【题型】选择题　【知识点】函数　【难度】medium
已知函数$f(x)$与其导函数$f'(x)$的部分图象如图所示。设函数$g(x) = \frac{f(x)}{e^x}$，则（\quad\quad）

A. $f(0) < f(1)$
B. $ef(-1) > f(0)$
C. $g(x)$在$(1,2)$上单调递减
D. $g(x)$在$x=1$处取得极大值
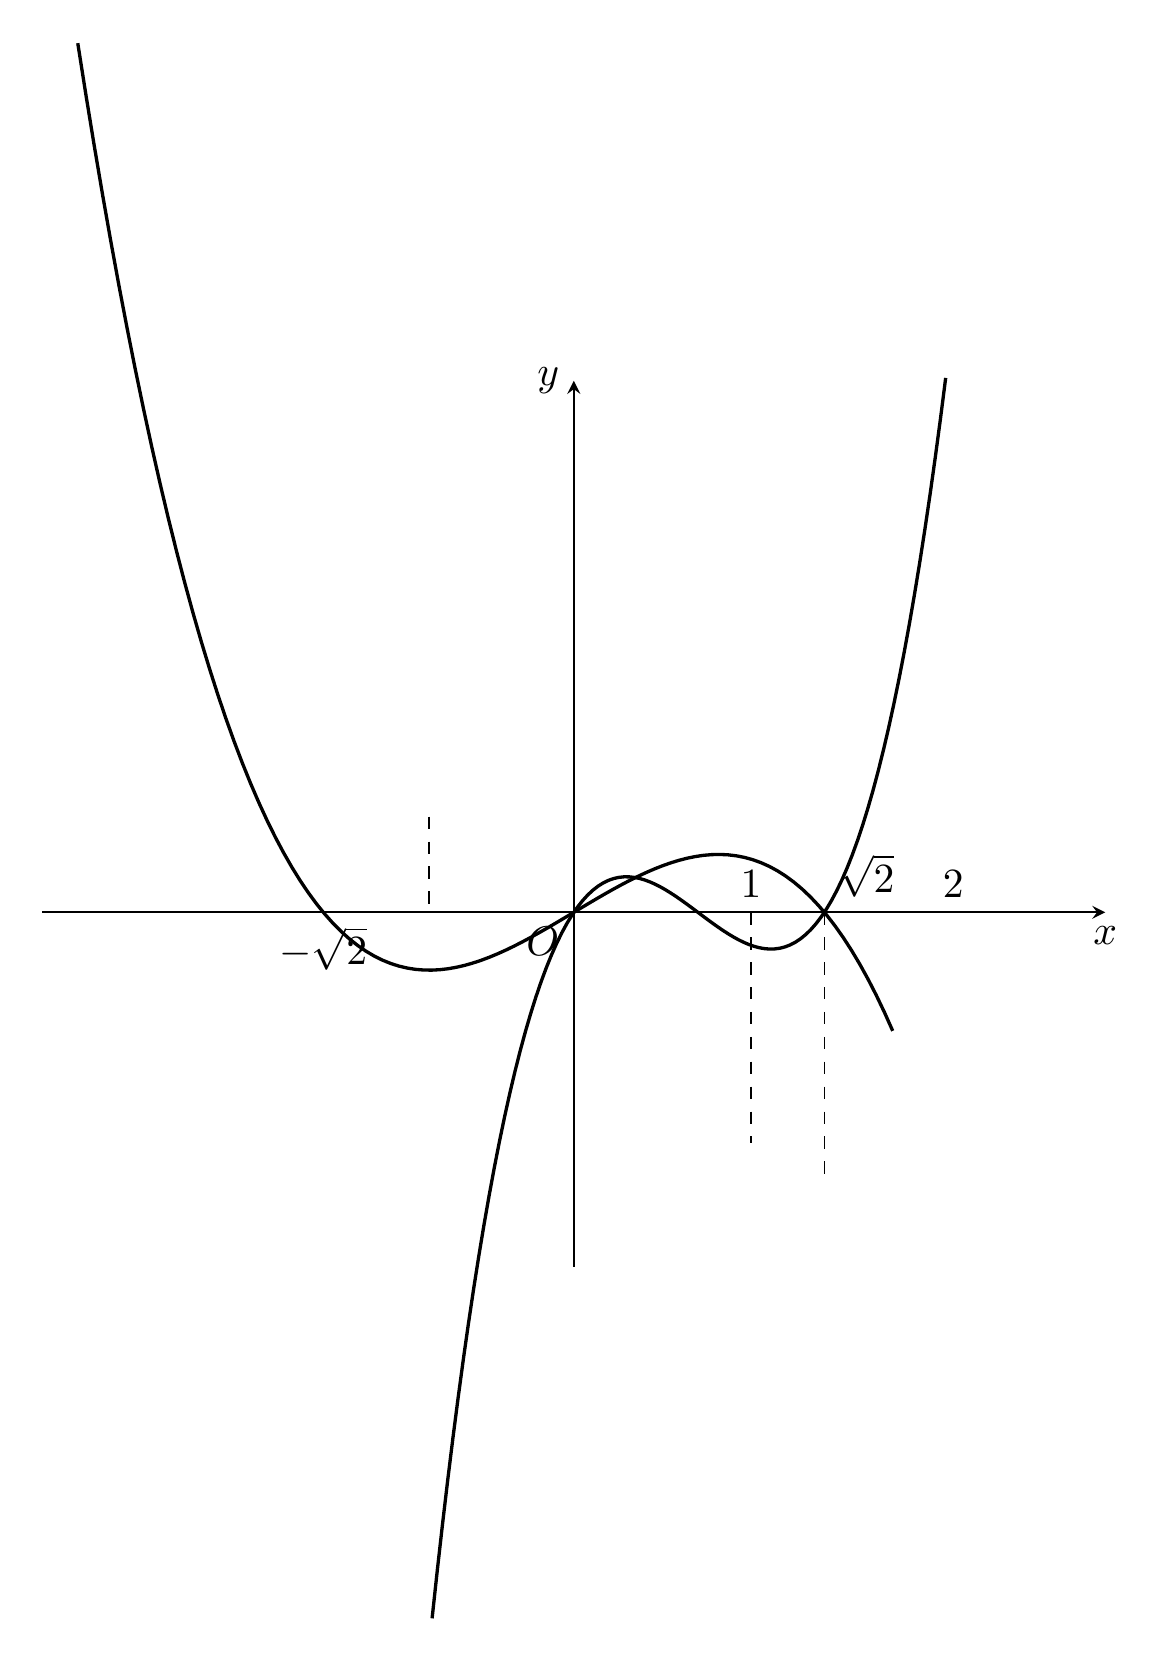
【解答】
【答案】$B$
【分析】确定$f(x)$、$f'(x)$的分布图，分析函数$f(x)$的单调性，可判断A选项；求得$g'(x)=\frac{f'(x)-f(x)}{e^x}$，比较$f'(x)$、$f(x)$的大小，可得出函数$g(x)$的单调性，可判断B、C、D选项。
【解答】解：由图可知$f(x)$、$f'(x)$的分布如图所示。

易得当\(-\sqrt{2} < x < \sqrt{2}\)时，\(f'(x) < 0\)，\(f(x)\)单调递减，
则\(f(0) > f(1)\)，故A错误；
由\(g(x) = \frac{f(x)}{e^x}\)，得\(g'(x) = \frac{f'(x) - f(x)}{e^x}\)。
当\(-\sqrt{2} < x < 1\)时，\(f'(x) < f(x)\)，则\(f'(x) - f(x) < 0\)，
\(\therefore g'(x) < 0\)，\(g(x)\)单调递减，\(\therefore g(-1) > g(0)\)，即\(\frac{f(-1)}{e^{-1}} > \frac{f(0)}{e^0}\)，
\(\therefore ef(-1) > f(0)\)，故B正确；
当\(1 < x < 2\)时，\(f'(x) > f(x)\)，则\(f'(x) - f(x) > 0\)，
\(\therefore g'(x) > 0\)，\(g(x)\)在\((1, 2)\)上单调递增，故C错误；
当\(x = 1\)时，\(f'(x) = f(x)\)，\(\therefore g'(x) = 0\)，
\(\because g(x)\)在\((-\sqrt{2}, 1)\)上单调递减，在\((1, 2)\)上单调递增，
\(\therefore g(x)\)在\(x = 1\)处取得极小值，故D错误。
故选：\(B\)。
\vspace{1em}
【点评】本题主要考查利用导数研究函数的单调性与极值，考查逻辑推理能力，属于中档题。